Aerial crown-view tile of a tropical tree (Barro Colorado Island, Panama), acquired 20241014:
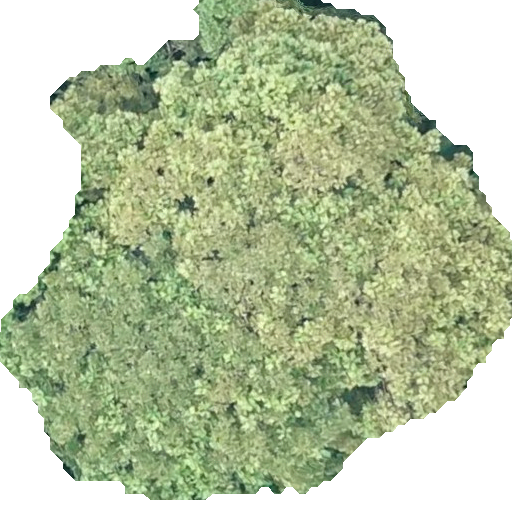
Species: Dipteryx oleifera
GBIF accepted scientific name: Dipteryx oleifera
Crown area: 288.747 m²